Field crop: maize
Growth stage: 2
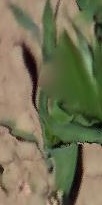
Species: maize